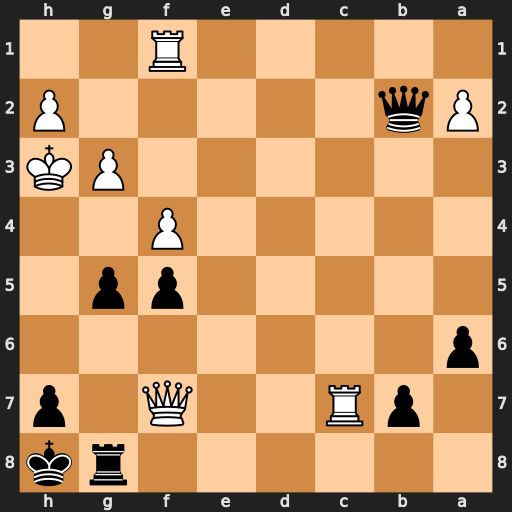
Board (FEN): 6rk/1pR2Q1p/p7/5pp1/5P2/6PK/Pq5P/5R2
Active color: b
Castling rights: -
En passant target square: -
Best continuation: g4+ Kh4 Qxh2#